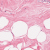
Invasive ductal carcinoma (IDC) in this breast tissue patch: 0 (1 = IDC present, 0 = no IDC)